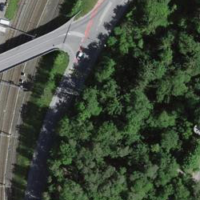
EUNIS habitat code: 44
Species observed at this site:
Draba verna